Question: I recently installed Visual Studio 2013 and CodeLens is amazing! The problem that I find is that whenever I open a class file that has methods in it, it doesn't seem to find the Unit Tests associated to the method if it is not written in MSTest.

Is it because Machine Specifications has a different approach when creating unit tests vs MSTest or other testing framework out there?
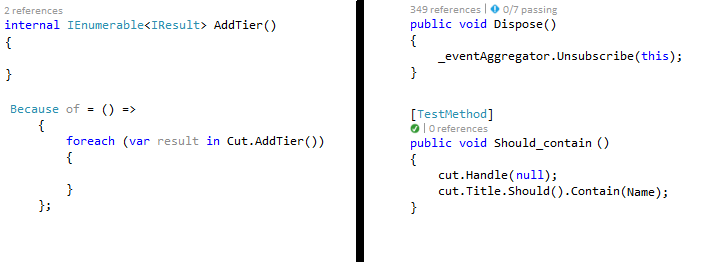
Answer: The tested by and test status indicators are powered by the test explorer.
So if your MSpec tests show up in the test explorer and are written in C# or VB, they should also show up in CodeLens.
(same answer as <URL>
I just did it with NUnit on a clean machine by installing Nunit and the Nunit extension in extension manager. Here 'Main' shows one reference and one passing test, and the test itself shows the checkmark after successfully running.